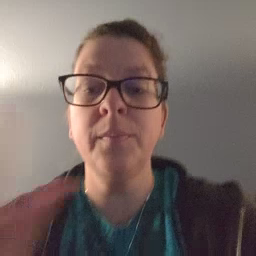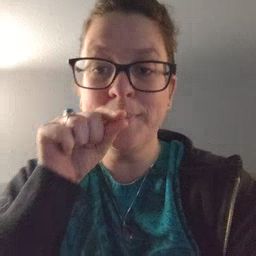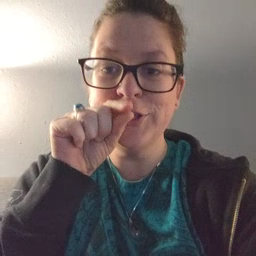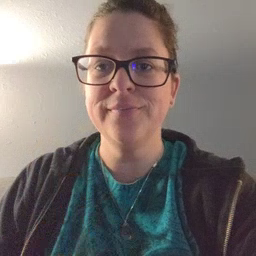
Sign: bird